Field crop: tomato
Growth stage: 2
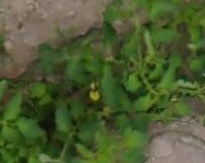
Species: tomato